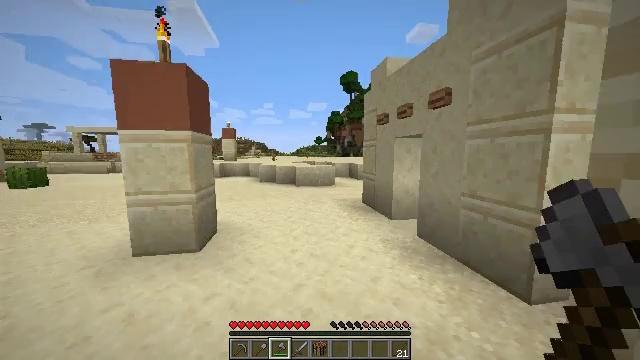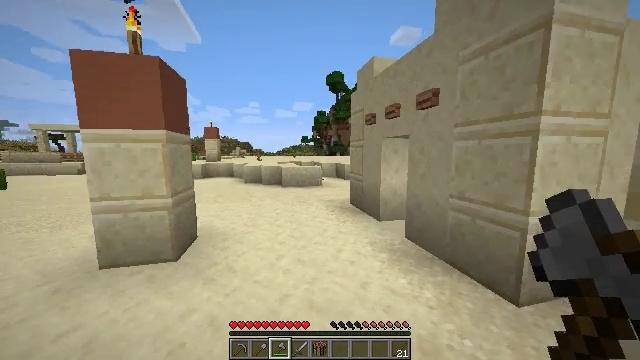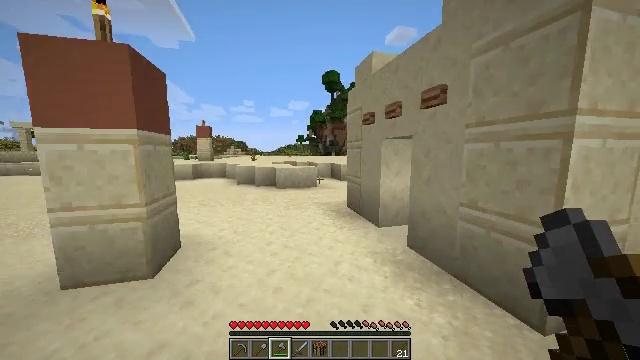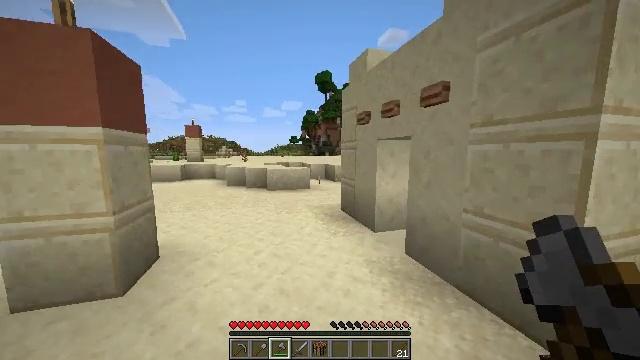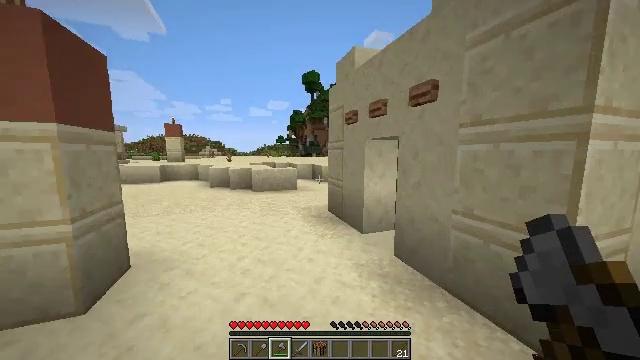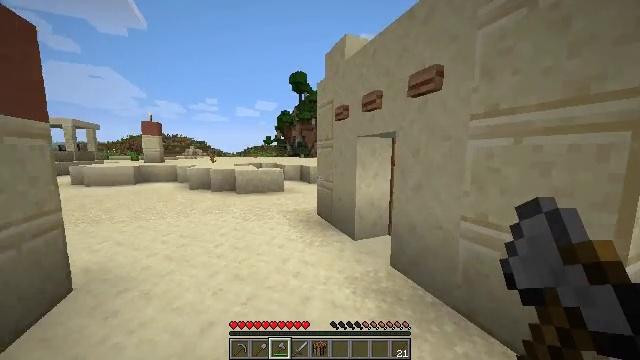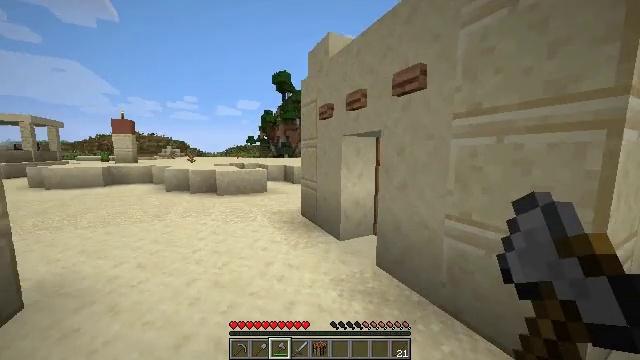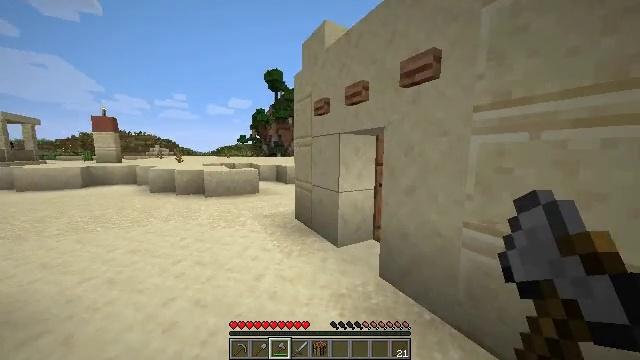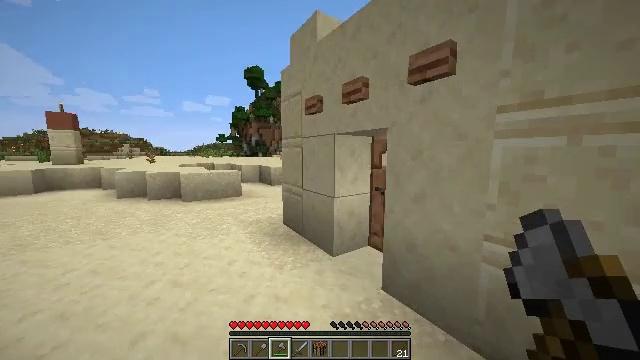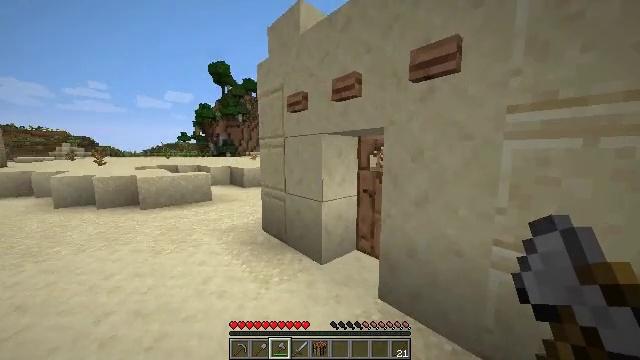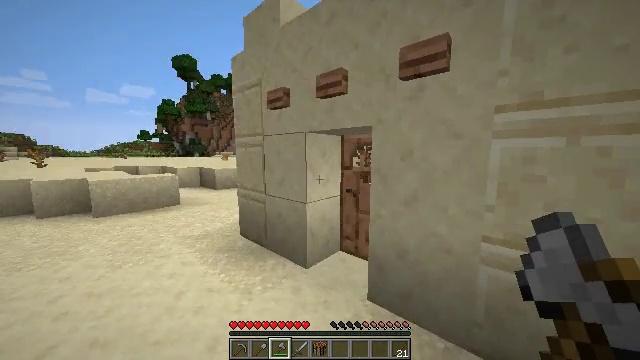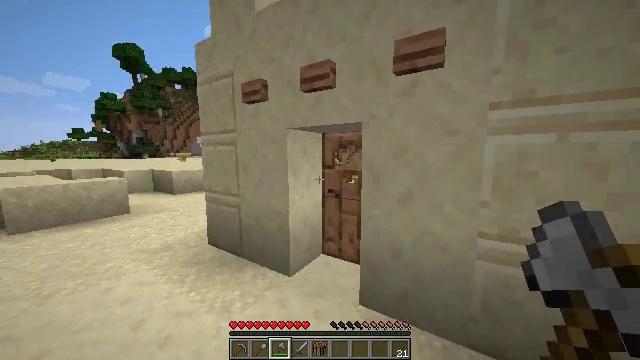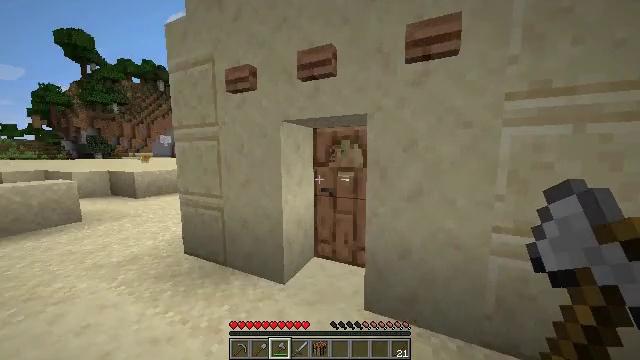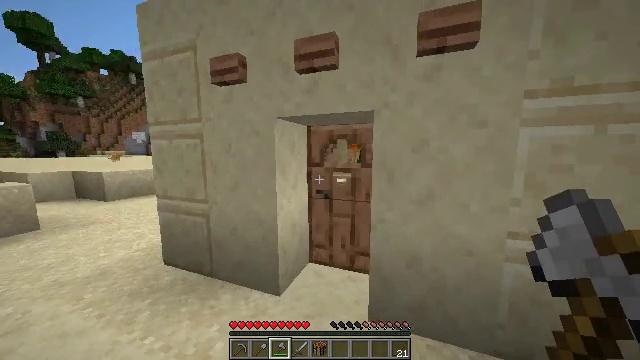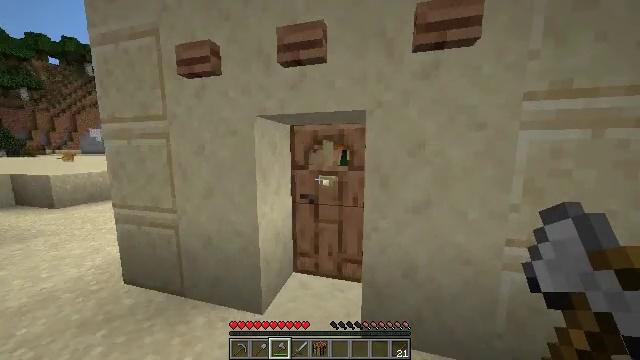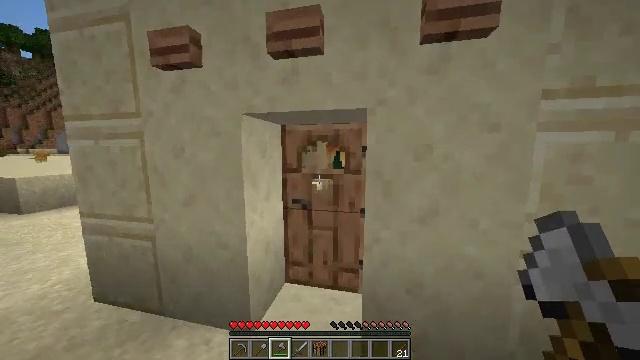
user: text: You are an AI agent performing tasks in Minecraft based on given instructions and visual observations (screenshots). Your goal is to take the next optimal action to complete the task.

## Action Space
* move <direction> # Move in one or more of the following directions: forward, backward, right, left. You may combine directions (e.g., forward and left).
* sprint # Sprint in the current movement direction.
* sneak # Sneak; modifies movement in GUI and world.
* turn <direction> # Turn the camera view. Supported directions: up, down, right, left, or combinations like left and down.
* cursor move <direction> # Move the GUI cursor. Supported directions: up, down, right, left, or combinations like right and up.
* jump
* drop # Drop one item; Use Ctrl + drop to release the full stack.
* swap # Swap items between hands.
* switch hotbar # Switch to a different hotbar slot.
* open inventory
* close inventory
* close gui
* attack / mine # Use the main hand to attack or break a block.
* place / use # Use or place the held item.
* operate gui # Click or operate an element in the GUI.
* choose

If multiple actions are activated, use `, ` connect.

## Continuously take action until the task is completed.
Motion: motion action
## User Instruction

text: Break the hay block to collect it.
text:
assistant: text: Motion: move forward, sprint, turn right
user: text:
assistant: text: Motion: move forward, sprint, turn right
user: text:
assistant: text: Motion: move forward, sprint, turn right
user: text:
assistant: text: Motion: move forward, sprint, turn right
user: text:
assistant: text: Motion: move forward, sprint, turn right
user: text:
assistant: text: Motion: move forward, sprint, turn right
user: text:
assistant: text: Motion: move forward and move left, sprint, turn right
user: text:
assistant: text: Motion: move forward and move left, sprint, turn right
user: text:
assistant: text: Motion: move forward and move left, sprint, turn right
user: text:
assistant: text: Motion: move forward and move left, sprint, turn right
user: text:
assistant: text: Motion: move forward and move left, sprint, turn right
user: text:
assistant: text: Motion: move forward and move left, sprint, turn right
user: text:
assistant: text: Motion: move forward, sprint, turn right
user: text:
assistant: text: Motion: move forward, sprint, turn right
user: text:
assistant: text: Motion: move forward, sprint, turn right
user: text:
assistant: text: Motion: move forward, sprint, turn right, use / place
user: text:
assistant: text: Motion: move forward, turn right, use / place
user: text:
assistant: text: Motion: move forward, turn right
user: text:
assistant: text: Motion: move forward, turn right
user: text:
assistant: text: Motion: move forward
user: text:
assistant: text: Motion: move forward
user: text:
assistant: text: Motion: move forward, turn down
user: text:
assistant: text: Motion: move forward, turn right and down
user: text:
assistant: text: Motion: move forward, turn down
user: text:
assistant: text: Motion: move forward, turn down
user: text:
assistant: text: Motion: move forward
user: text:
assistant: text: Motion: move forward and move left
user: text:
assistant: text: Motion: move forward and move left
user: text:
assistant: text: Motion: move forward and move left, turn right and up
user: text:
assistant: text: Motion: move forward and move left, turn right and up